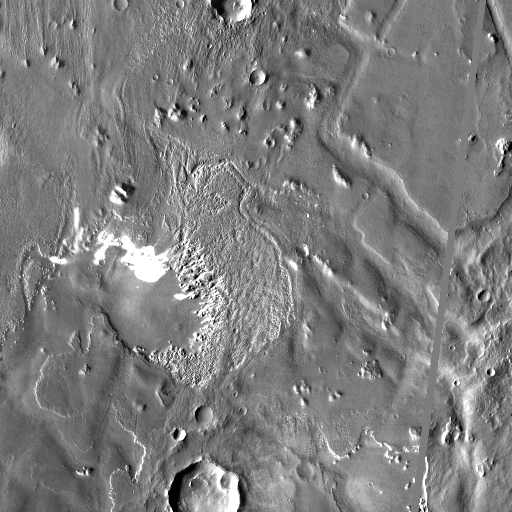
Crater classes present: Background, Other, Buried